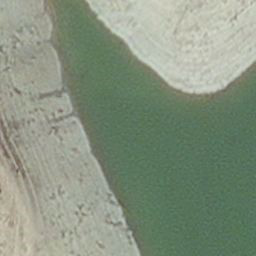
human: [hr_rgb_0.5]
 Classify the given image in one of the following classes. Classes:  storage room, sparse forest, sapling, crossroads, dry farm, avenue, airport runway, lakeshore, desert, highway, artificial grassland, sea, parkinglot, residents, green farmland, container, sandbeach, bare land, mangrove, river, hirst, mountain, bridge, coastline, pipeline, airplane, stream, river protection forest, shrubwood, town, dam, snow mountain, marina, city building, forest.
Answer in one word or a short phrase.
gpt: hirst